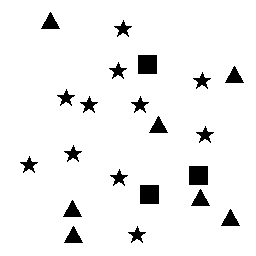
Squares: 3
Triangles: 7
Stars: 11
Total shapes: 21